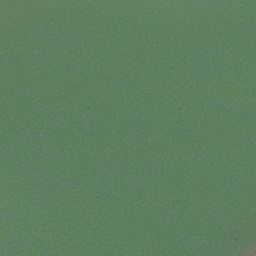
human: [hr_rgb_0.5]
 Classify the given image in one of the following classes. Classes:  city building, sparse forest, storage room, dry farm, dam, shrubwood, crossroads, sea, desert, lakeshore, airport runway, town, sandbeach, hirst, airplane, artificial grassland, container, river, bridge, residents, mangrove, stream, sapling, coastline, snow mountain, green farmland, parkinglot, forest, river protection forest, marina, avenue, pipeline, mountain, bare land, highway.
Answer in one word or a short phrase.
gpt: sea